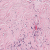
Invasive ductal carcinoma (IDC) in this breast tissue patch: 0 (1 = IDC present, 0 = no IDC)